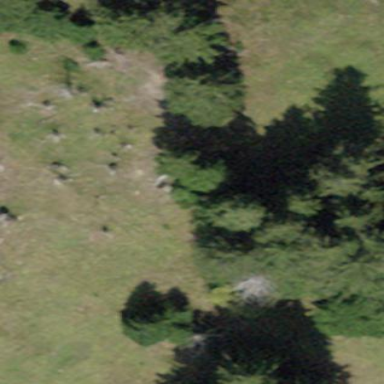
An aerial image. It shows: Forest area.